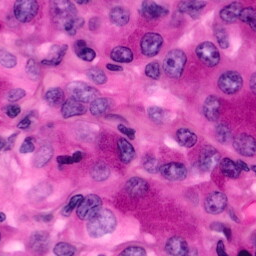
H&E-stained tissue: Pancreatic